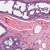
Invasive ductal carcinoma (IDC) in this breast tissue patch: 0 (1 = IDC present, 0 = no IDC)